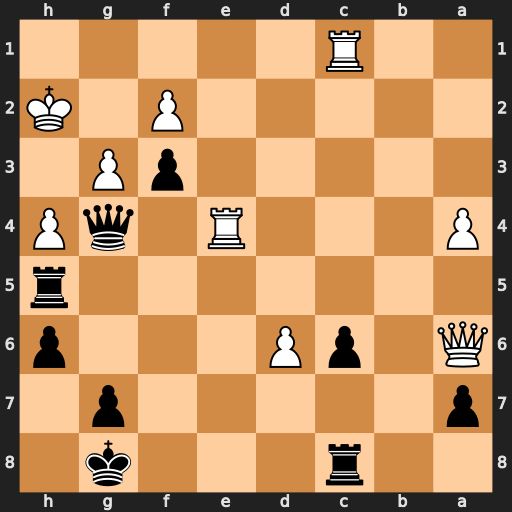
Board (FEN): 2r3k1/p5p1/Q1pP3p/7r/P3R1qP/5pP1/5P1K/2R5
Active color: b
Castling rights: -
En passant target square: -
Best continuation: Rxh4+ Kg1 Rh1+ Kxh1 Qh3+ Kg1 Qg2#